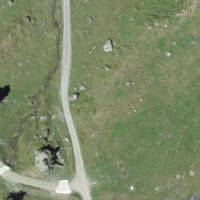
EUNIS habitat code: 26
Species observed at this site:
Parnassia palustris